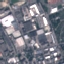
Label: Industrial